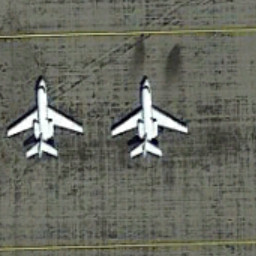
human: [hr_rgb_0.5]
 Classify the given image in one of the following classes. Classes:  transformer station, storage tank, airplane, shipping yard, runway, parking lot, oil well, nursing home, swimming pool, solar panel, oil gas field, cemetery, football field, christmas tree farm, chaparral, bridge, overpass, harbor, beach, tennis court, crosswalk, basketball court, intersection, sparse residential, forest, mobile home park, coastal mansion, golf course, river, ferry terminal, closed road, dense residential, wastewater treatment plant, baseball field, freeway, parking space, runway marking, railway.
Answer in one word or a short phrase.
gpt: airplane